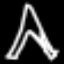
Label: The Eiffel Tower